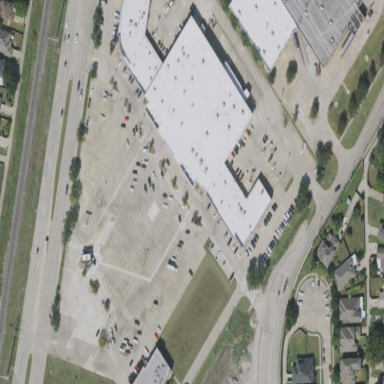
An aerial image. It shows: Retail area.